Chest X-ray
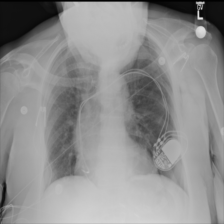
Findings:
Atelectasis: negative
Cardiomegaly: negative
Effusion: negative
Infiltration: negative
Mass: negative
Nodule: negative
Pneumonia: negative
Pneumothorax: positive
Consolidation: negative
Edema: negative
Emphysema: negative
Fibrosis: negative
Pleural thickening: negative
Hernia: negative